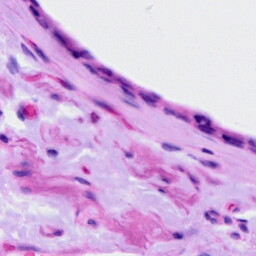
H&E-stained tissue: Ovarian